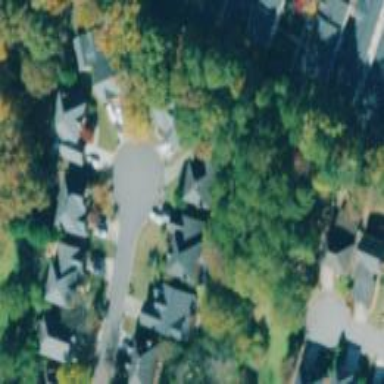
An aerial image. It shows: Residential road.